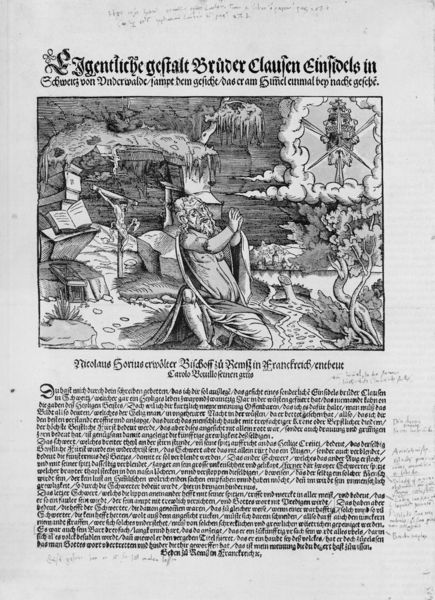
Titel: EJgentliche gestalt Brüder Clausen Einsidels
Künstler: Nicolaus Horius
Standort: Zürich.
Institution: Wickiana
Schlagwörter: baum, felsen, himmel, mann, wolken, bäume, landschaft, see, grau, schwarz, weiss, dach, bart, arme, rahmen, steine, bild, hände, hütte, boden, blatt, pflanze, höhle, bein, holzschnitt, schrift, grafik, graphik, rand, wild, deutsch, gestalt, greis, buch, kreuz, druck, stich, titel, seite, illustration, text, knien, überschrift, beten, gebet, pult, buchseite, flehen, vision, grotte, kruzifix, erscheinung, heiliger, brüder, betend, gloriole, handschrift, verschlag, zeichung, notizen, anmerkungen, eremit, gekreuzigter, einsiedler, bruder claus, einsiedelei, klaus, bilkd, ereemit, clause, claus, clausen, einseidler, erschenuing